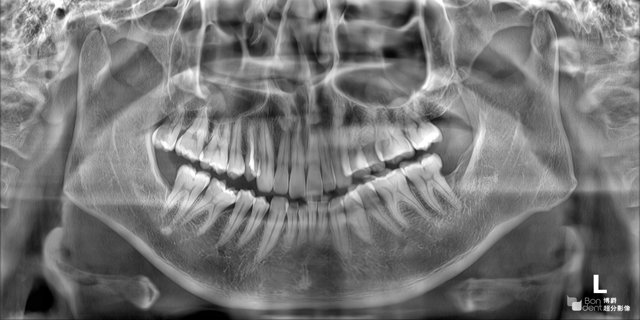
adult